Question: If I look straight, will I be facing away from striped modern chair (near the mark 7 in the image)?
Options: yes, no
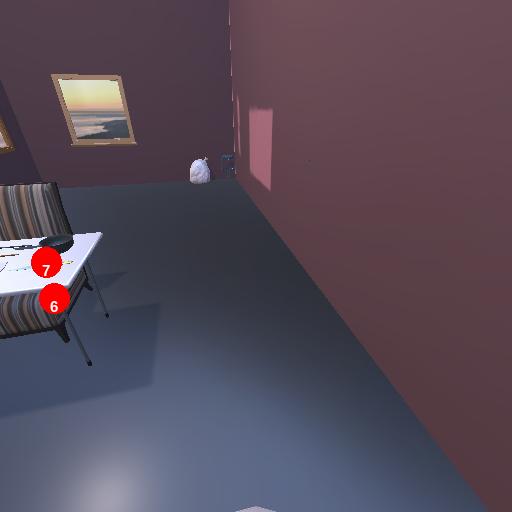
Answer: yes